Field crop: maize
Growth stage: 1
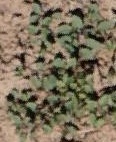
Species: convolvulus